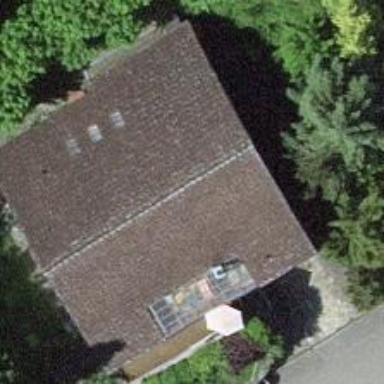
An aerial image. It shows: Simple and straightforward house.